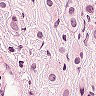
Metastatic tissue present: yes